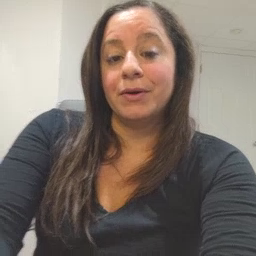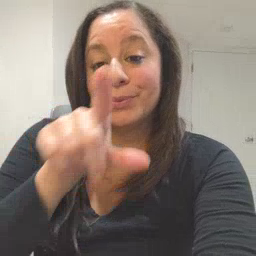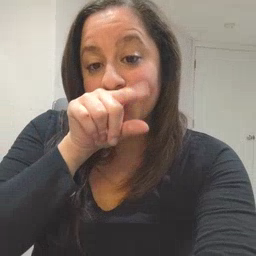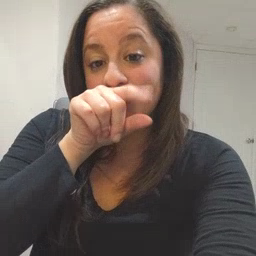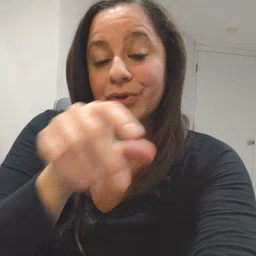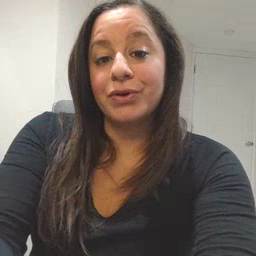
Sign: bird